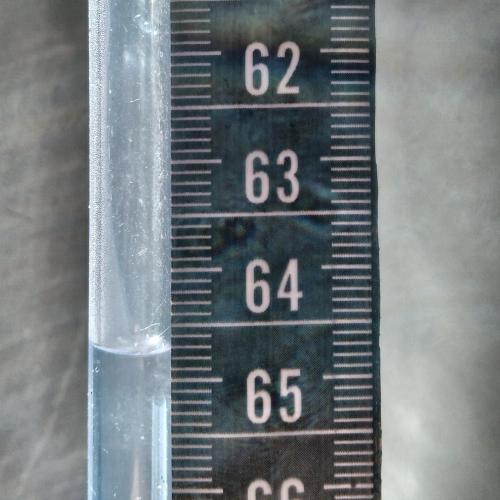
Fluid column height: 64.7 cm